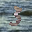
Label: 3